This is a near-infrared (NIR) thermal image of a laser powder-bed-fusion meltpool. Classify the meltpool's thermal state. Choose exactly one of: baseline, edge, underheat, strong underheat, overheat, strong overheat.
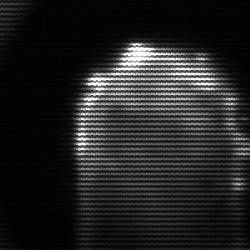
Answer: baseline